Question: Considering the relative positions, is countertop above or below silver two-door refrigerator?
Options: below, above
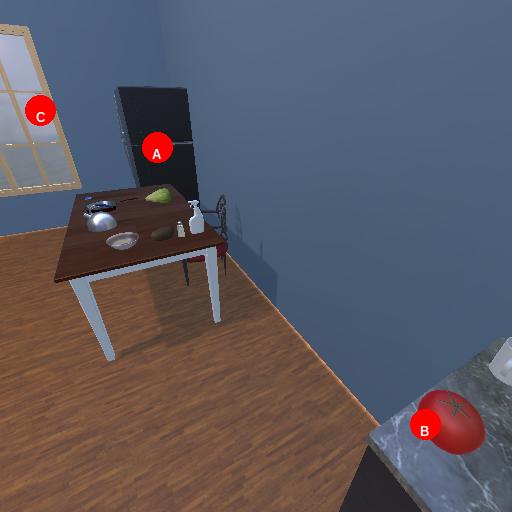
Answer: below